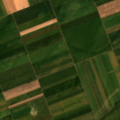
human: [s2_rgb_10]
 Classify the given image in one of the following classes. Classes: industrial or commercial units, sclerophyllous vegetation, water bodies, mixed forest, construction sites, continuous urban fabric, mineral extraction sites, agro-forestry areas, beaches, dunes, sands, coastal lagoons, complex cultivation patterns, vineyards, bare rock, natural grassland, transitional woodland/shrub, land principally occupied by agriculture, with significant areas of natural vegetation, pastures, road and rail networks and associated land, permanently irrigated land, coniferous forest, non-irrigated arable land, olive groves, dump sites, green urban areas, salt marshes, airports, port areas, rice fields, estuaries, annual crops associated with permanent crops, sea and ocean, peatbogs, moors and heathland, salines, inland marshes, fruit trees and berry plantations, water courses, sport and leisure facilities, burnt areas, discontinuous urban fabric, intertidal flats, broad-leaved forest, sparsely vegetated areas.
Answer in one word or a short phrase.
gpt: non-irrigated arable land